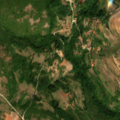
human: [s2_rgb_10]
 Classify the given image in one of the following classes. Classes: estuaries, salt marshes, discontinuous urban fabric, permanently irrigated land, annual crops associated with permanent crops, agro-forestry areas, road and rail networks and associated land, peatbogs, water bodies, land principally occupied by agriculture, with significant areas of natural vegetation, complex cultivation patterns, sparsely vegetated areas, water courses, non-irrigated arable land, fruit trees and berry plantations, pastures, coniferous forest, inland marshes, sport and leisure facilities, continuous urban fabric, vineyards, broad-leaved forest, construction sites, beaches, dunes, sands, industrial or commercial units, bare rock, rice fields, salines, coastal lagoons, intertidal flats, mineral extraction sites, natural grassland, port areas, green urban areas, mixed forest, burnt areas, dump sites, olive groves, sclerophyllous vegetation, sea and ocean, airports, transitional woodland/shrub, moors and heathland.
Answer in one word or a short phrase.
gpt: complex cultivation patterns, land principally occupied by agriculture, with significant areas of natural vegetation, broad-leaved forest, natural grassland